Question: I want to create a static class that will deal with the cookies in my ASP.NET site.
The class is written in c# and sits in App_code folder.
The issue I have is that all the time, the updates in the cookie delete my previous value in the cookie, and not been added.
I created a simple code.

At first the cookie has the value 1=a , and this is good (correct).
But in the second run, when I enter the if and not the else, the cookie value is 2=b.
<URL>
the result that I want is 1=a&2=b
Thank you
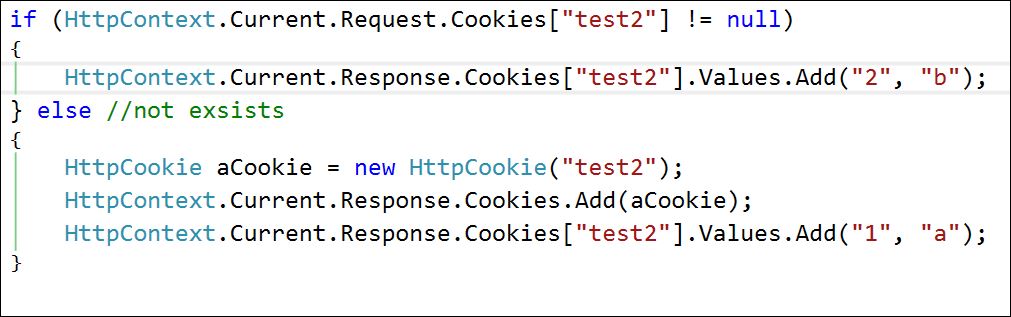
Answer: Let me try and explain what's going on. When you set the value of the cookie collection "test2" like this 'HttpContext.Current.Response.Cookies["test2"].Values.Add("1", "a");' you are sending a new cookie collection object as part of a new HTTP Response stream. The new HTTP Response object does not know anything about the previously set Name/Value cookie item (which now can be accessed via the HTTP's Request object).
To resolve this, simply add the cookie in the request object to the new cookie collection in the Response object.
'''
if (Request.Cookies["stackoverflow"] != null)
{
Response.Cookies["stackoverflow"].Values.Add(Request.Cookies["stackoverflow"].Values);
Response.Cookies["stackoverflow"].Values.Add("2", "bbbb");
}
else
{
Response.Cookies["stackoverflow"]["1"] = "aaaaaa";
}
'''